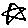
Label: star